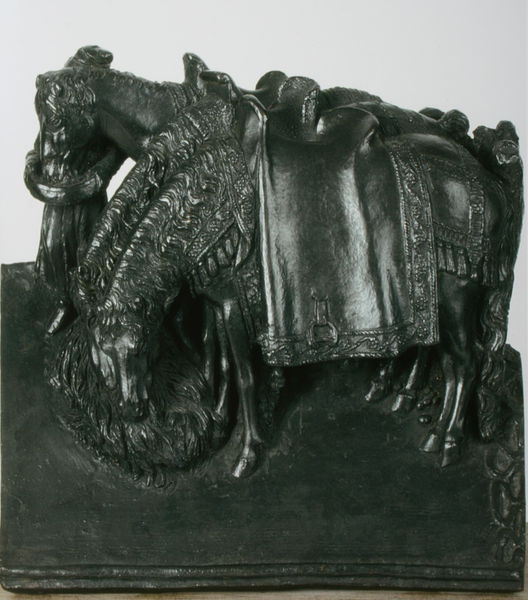
Titel: Drei Pferde beim Haferfressen
Künstler: Andrea Riccio
Standort: Padua
Institution: Galleria G. Franchetti alla Ca'd'Oro
Schlagwörter: fuß, kopf, mann, wasser, weiß, grün, ausschnitt, grau, hintergrund, holz, kleid, köpfe, schwarz, stroh, tür, gras, tier, tiere, tuch, muster, ornament, alt, trinken, arme, diener, mensch, schale, schüssel, silber, sockel, trauer, hände, boden, fransen, futter, gewand, decke, drei, person, locken, scheitel, esel, pferd, pferde, reiter, skulptur, statue, beine, hufe, mähne, pferdedecke, sattel, schwanz, schweif, steigbügel, zaumzeug, zügel, relief, füße, zwei, studie, hart, heu, schwer, warm, grasen, pause, essen, detail, glanz, dekor, verzierung, glänzend, metall, bronze, plastik, platte, geneigt, foto, fotografie, eisen, füttern, fütterung, seite, mäuler, statuette, schnitzerei, photo, portal, wärme, maul, fressen, stall, trog, schwänze, napf, objekt, metal, eins, wirt, standbild, entarsien, satteldecke, sarkophag, decken, mähnen, grasend, mesing, türfeld, sättel, bronzeskulptur, satteldecken, trinekn, schniterei, bronzze, augennüstern, futterkorb, pferdewirt